Question:
I am trying to find the upper and lower bound of a number by using Excel VBA but I have no idea how to write the code for that. So for example, I am given the number 35 (Cell E6). And in the list of values (in column A) that I am given, I want the program to automatically find 30 and 40 respectively and store the values beside 30 and 40 in 2 variables for some further calculations. Is that possible? Thanks a lot in advance :)
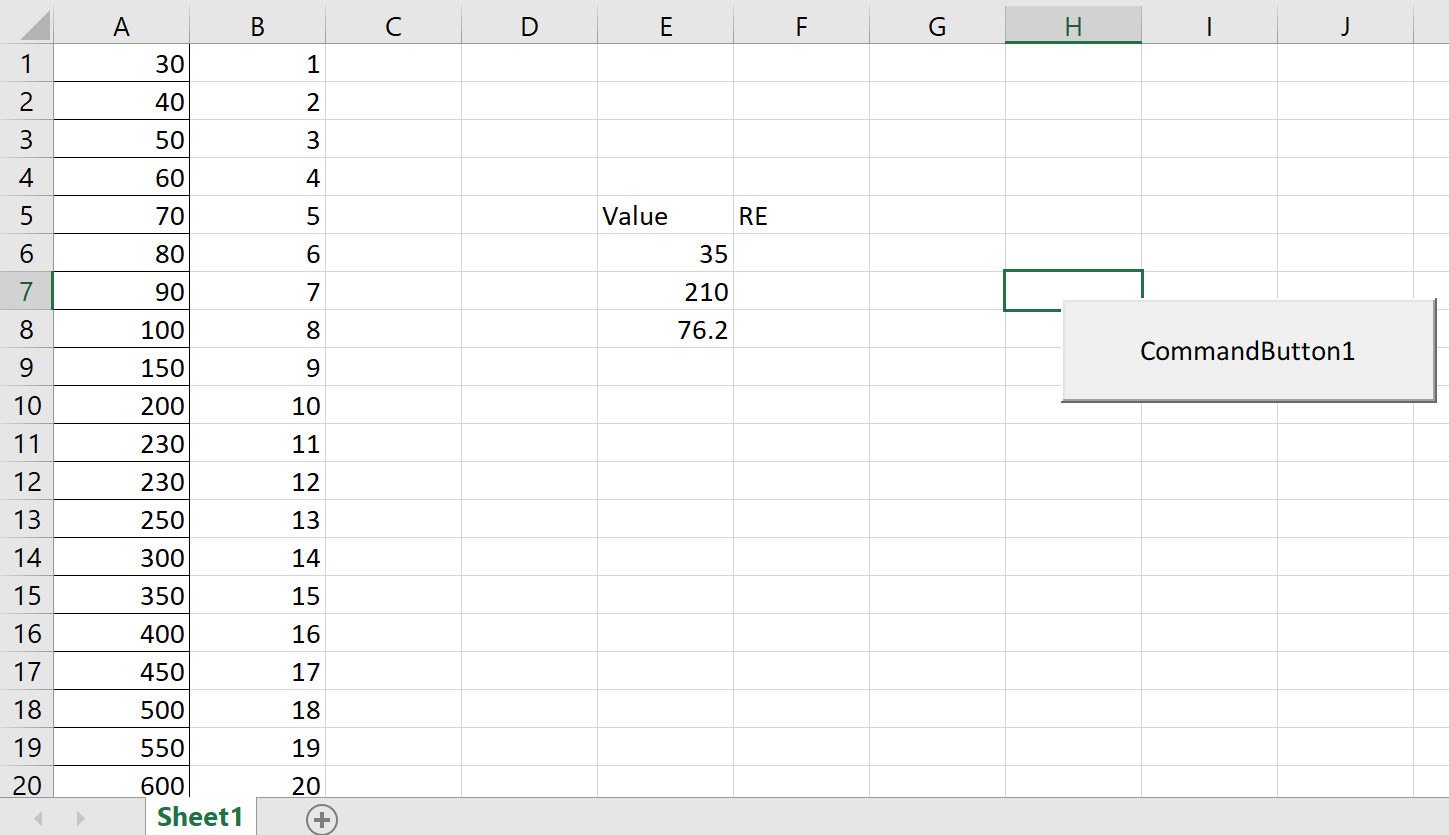
Answer: If you have Office 365, that would be a good occasion to use the brand new Excel XLOOKUP function which is also available in VBA.
For example:
'''
Dim wb As Workbook
Set wb = Workbooks("MyWorkbook.xlsm")
Dim ws As Worksheet
Set ws = wb.Worksheets("Sheet1")
Dim LowerBound As Long
Dim UpperBound As Long
With ws
LowerBound = WorksheetFunction.XLookup(.Range("E6"), .Range("$A$1:$A$1000"), .Range("$A$1:$A$1000"), CVErr(xlErrValue), -1, 1)
UpperBound = WorksheetFunction.XLookup(.Range("E6"), .Range("$A$1:$A$1000"), .Range("$A$1:$A$1000"), CVErr(xlErrValue), 1, 1)
End With
Debug.Print LowerBound
Debug.Print UpperBound
'''
<URL>
The key here is to use the 5th argument of the function (match mode) to your advantage. To get the "lower bound" we ask for the exact match or next smaller and for the "upper bound" we ask for the exact match or next larger.
<URL>
- In the code above, the 'lookup_array' and the 'return_array' ranges are hardcoded, but it would be better to simply define a range object and refer to it instead.- If the 'lookup_value' is greater than the biggest number in the 'lookup_array', it will give you a run-time error or the returned value will be 0.- Make sure you have the <URL> if you want to see the results of the 'Debug.Print' statements.